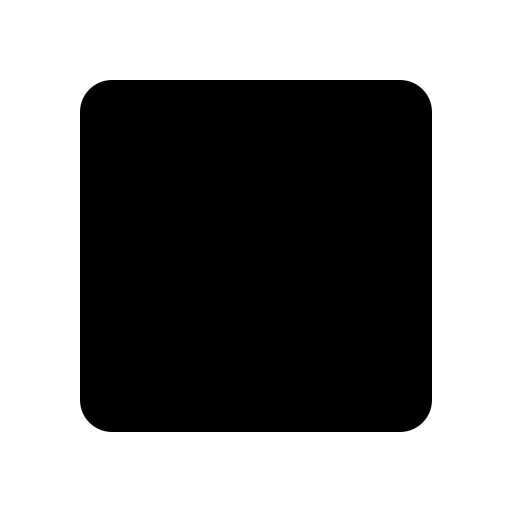
white square button flat